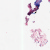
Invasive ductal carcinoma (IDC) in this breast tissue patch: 0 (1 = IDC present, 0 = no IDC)